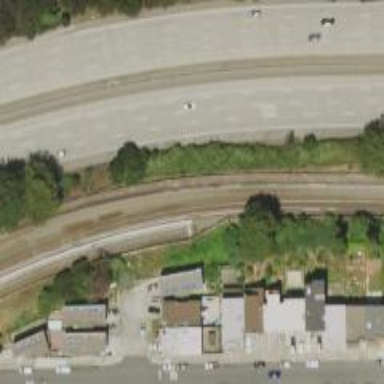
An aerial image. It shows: Electrified rail spur.